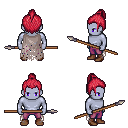
a pixel art fantasy rpg character, male body template, dark elf, purple skin, gray tattered cape, magenta pants, ruby red short topknot hairstyle, brown shoes, spear, four views (front, back, left, right), 2x2 character sprite sheet, small pixel art, hard edges, no anti-aliasing